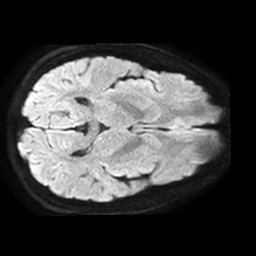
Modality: TRACE
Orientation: axial
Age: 33
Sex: male
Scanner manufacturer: philips
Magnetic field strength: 1.5 T
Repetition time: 3.395 s
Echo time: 0.06922 s